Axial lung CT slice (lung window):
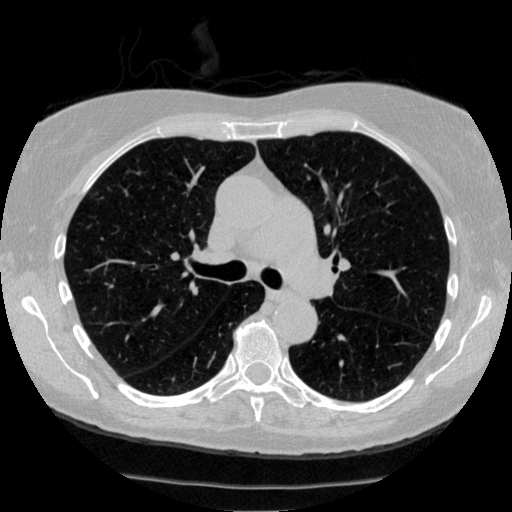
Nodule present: no